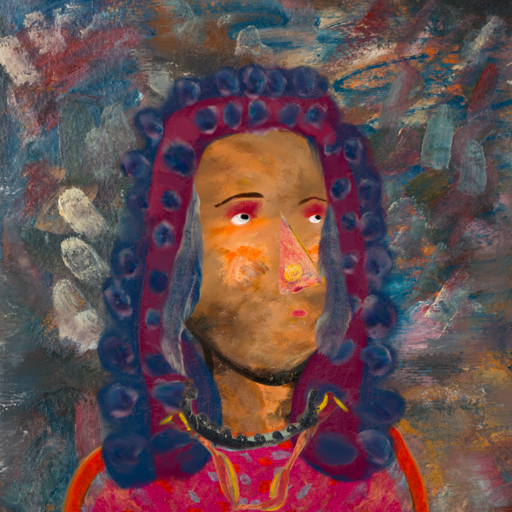
Background: Boggyland, Head And Neck Side: Gypsy_Queen, Face Side: Irani, Bust: Sisters, Hair Side: Hill_Girl, Head Accessory: Blank, Second Necklace: Gypsy_Mother_1, Necklace: Childish, Baby: Blank